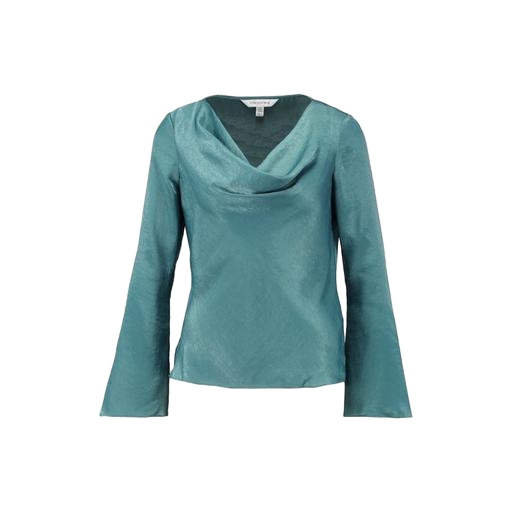
green graham spencer blouse, draped neckline, blue sofie dhoore blouse, white background